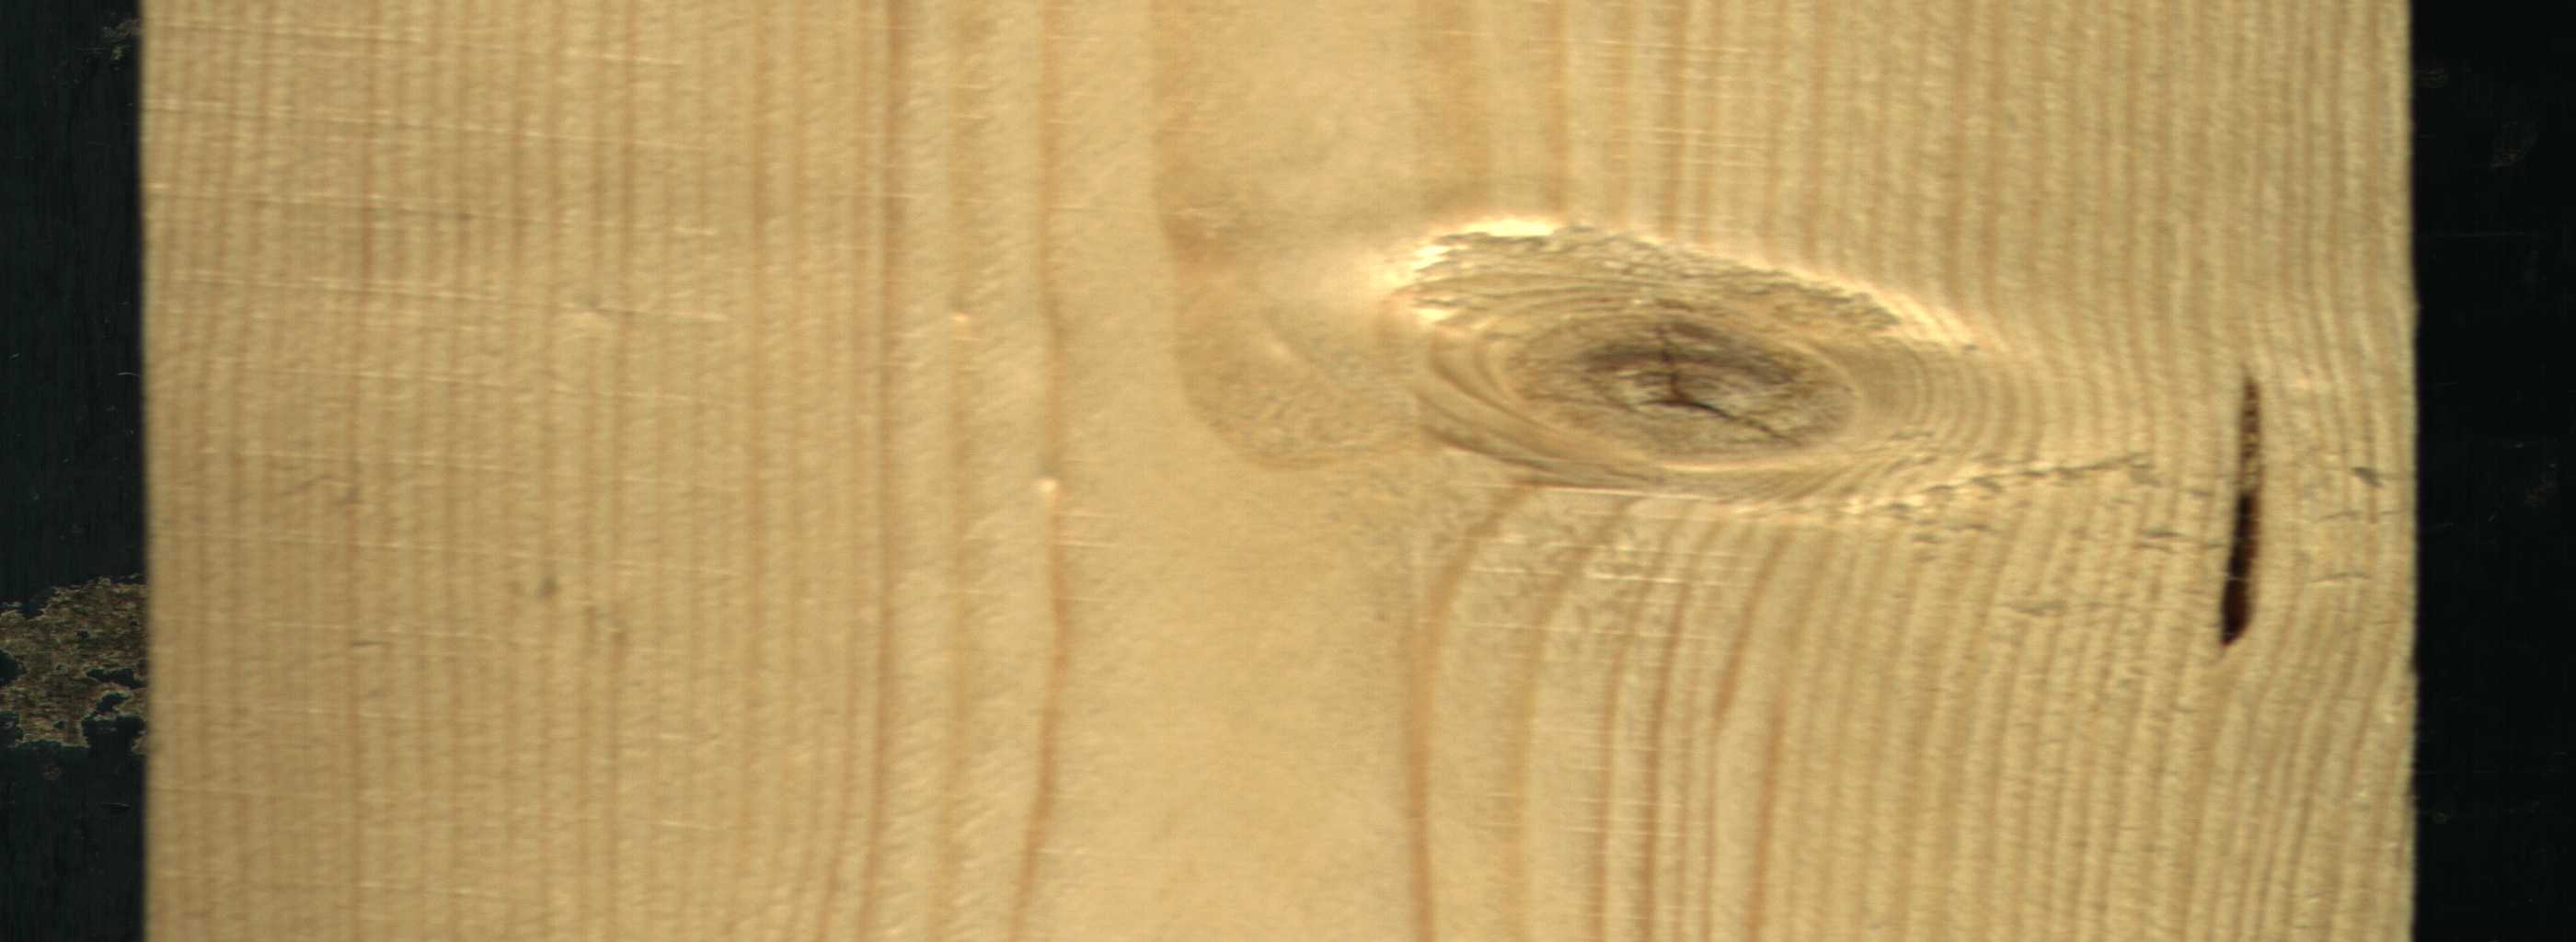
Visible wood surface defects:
resin
knot_with_crack